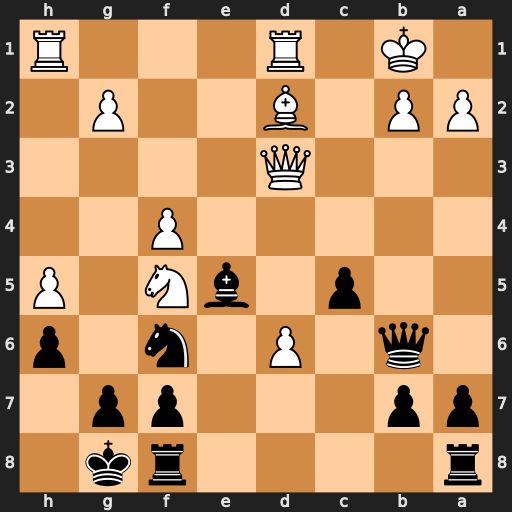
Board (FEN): r4rk1/pp3pp1/1q1P1n1p/2p1bN1P/5P2/3Q4/PP1B2P1/1K1R3R
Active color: b
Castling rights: -
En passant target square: -
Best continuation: Qxb2#